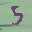
Label: 5